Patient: sex F, age 71
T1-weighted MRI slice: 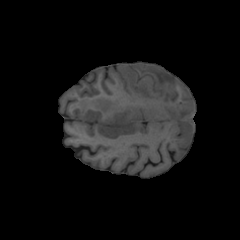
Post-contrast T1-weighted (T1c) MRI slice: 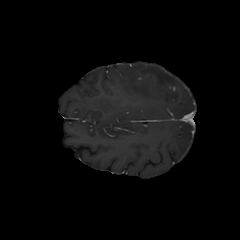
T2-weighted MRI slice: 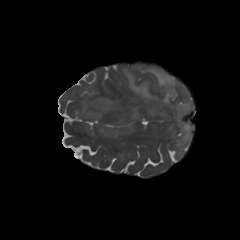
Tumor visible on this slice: yes
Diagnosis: Glioblastoma, IDH-wildtype
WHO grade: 4